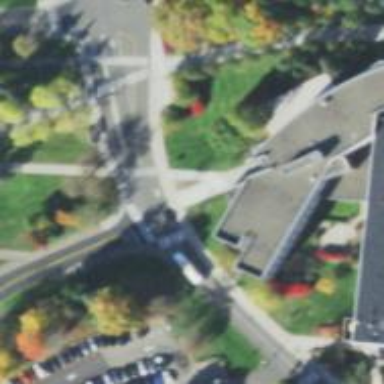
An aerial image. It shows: Marked road crossing.